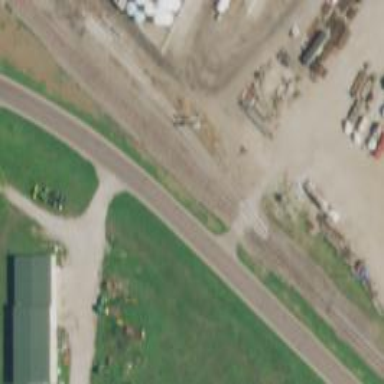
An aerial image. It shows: Railway siding for service.